Question: Is it possible to make javaFX 2.0 table with multiline header?
All the examples, which i have found on the web, have tables, where columnt header width = its text size, without wraping. The exaple of what i have, and what i need is shown on a screen:
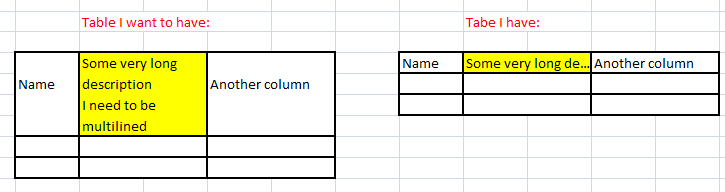
Answer: I came up with the following function:
'''
private void makeHeaderWrappable(TableColumn col) {
Label label = new Label(col.getText());
label.setStyle("-fx-padding: 8px;");
label.setWrapText(true);
label.setAlignment(Pos.CENTER);
label.setTextAlignment(TextAlignment.CENTER);
StackPane stack = new StackPane();
stack.getChildren().add(label);
stack.prefWidthProperty().bind(col.widthProperty().subtract(5));
label.prefWidthProperty().bind(stack.prefWidthProperty());
col.setGraphic(stack);
}
'''
A complete executable example is <URL>.
'''
import javafx.application.Application;
import javafx.beans.property.SimpleStringProperty;
import javafx.collections.FXCollections;
import javafx.geometry.Pos;
import javafx.scene.Scene;
import javafx.scene.control.*;
import javafx.scene.control.cell.PropertyValueFactory;
import javafx.scene.layout.Pane;
import javafx.scene.layout.StackPane;
import javafx.scene.layout.VBox;
import javafx.scene.text.TextAlignment;
import javafx.stage.Stage;
public class TableWrappedHeaders extends Application {
public static void main(String[] args) { launch(args); }
@Override public void start(Stage stage) {
TableColumn firstNameCol = new TableColumn("First Name (which is a really long name)");
makeHeaderWrappable(firstNameCol);
firstNameCol.setPrefWidth(100);
firstNameCol.setCellValueFactory(new PropertyValueFactory<Person,String>("firstName"));
TableColumn lastNameCol = new TableColumn("Last Name");
lastNameCol.setPrefWidth(100);
lastNameCol.setCellValueFactory(new PropertyValueFactory<Person,String>("lastName"));
TableView table = new TableView();
table.getColumns().addAll(firstNameCol, lastNameCol);
table.setItems(FXCollections.observableArrayList(
new Person("Jacob", "Smith"),
new Person("Isabella", "Johnson"),
new Person("Ethan", "Williams")
));
table.setPrefSize(250, 200);
Pane layout = new VBox(10);
layout.setStyle("-fx-padding: 10;");
layout.getChildren().addAll(table);
stage.setScene(new Scene(layout));
stage.show();
}
private void makeHeaderWrappable(TableColumn col) {
Label label = new Label(col.getText());
label.setStyle("-fx-padding: 8px;");
label.setWrapText(true);
label.setAlignment(Pos.CENTER);
label.setTextAlignment(TextAlignment.CENTER);
StackPane stack = new StackPane();
stack.getChildren().add(label);
stack.prefWidthProperty().bind(col.widthProperty().subtract(5));
label.prefWidthProperty().bind(stack.prefWidthProperty());
col.setText(null);
col.setGraphic(stack);
}
public static class Person {
private final SimpleStringProperty firstName;
private final SimpleStringProperty lastName;
private Person(String fName, String lName) {
this.firstName = new SimpleStringProperty(fName);
this.lastName = new SimpleStringProperty(lName);
}
public String getFirstName() { return firstName.get(); }
public void setFirstName(String fName) { firstName.set(fName); }
public String getLastName() { return lastName.get(); }
public void setLastName(String fName) { lastName.set(fName); }
}
}
'''
There is probably a better way to do this, but the function above did at least work for me in my test case.
I thought this would be achievable with a simple css style, but I could not get it to work via css alone.